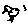
Label: bird